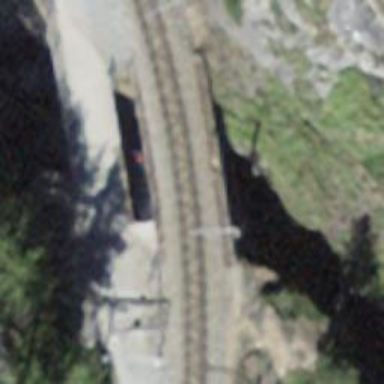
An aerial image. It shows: Narrow-gauge railway bridge with contact line electrification.